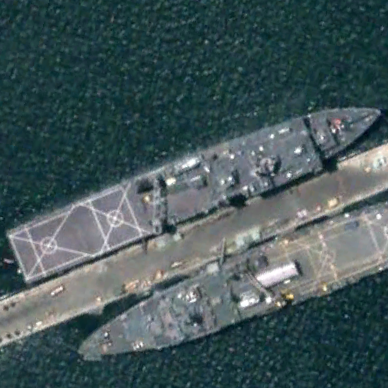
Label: combat